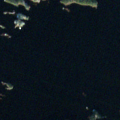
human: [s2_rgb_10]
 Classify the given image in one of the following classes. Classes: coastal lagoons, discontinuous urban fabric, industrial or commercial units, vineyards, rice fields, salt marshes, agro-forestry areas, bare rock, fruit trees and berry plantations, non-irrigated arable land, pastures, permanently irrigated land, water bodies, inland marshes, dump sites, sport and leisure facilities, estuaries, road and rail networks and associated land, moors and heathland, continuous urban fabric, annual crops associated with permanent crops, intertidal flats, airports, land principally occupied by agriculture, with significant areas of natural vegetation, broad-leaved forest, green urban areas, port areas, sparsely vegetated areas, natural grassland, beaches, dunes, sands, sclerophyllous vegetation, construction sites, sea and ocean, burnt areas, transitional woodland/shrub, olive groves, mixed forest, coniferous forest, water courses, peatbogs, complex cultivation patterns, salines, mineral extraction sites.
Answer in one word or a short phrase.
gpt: water bodies